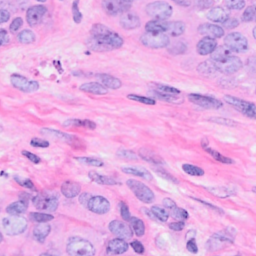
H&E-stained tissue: Breast